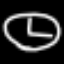
Label: clock